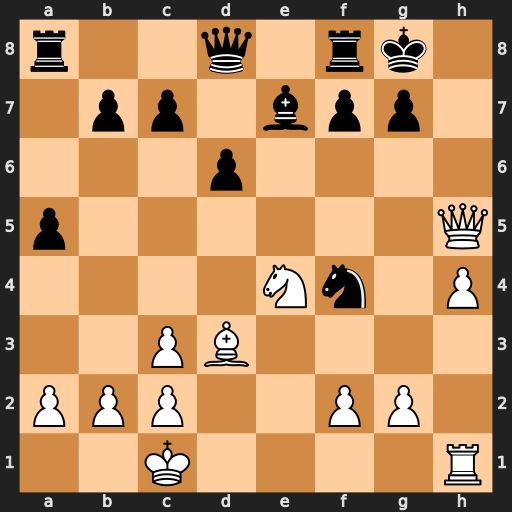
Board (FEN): r2q1rk1/1pp1bpp1/3p4/p6Q/4Nn1P/2PB4/PPP2PP1/2K4R
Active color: w
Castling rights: -
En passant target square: -
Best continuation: Nf6+ gxf6 Qh7#